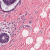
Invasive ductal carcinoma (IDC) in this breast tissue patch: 0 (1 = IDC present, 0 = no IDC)